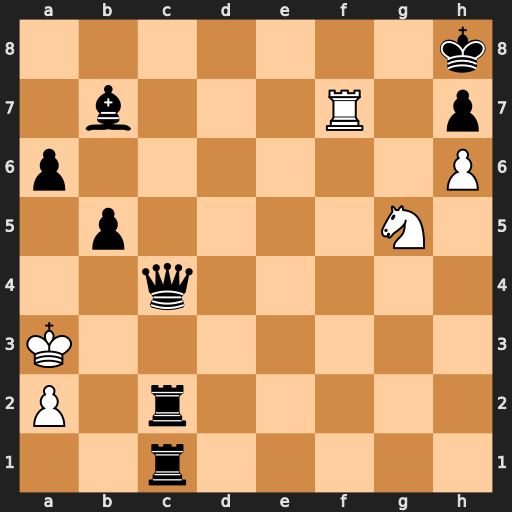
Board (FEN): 7k/1b3R1p/p6P/1p4N1/2q5/K7/P1r5/2r5
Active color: w
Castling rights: -
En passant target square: -
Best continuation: Rf8+ Qg8 Nf7#